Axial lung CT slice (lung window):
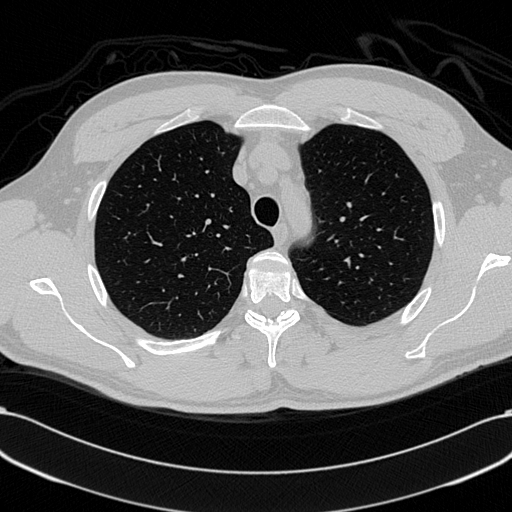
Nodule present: no